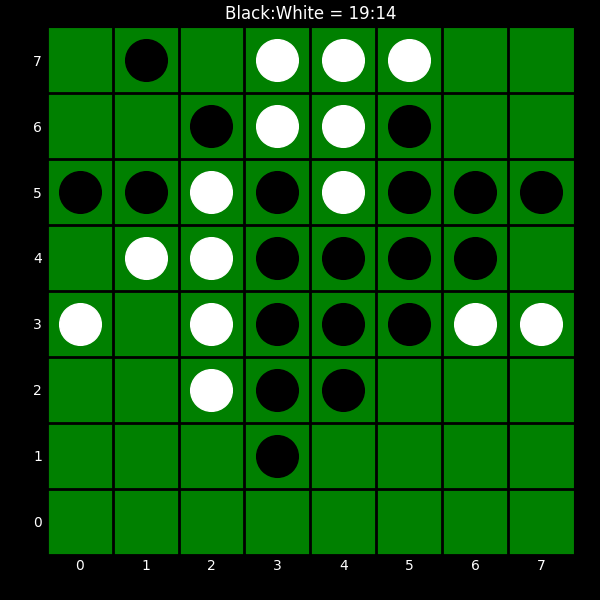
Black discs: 19
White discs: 14